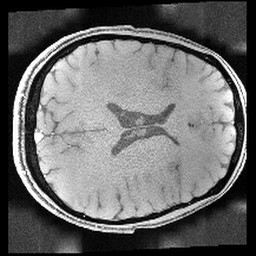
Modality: angio
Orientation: axial
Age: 24
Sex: male
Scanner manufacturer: siemens
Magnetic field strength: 3 T
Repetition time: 0.021 s
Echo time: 0.00343 s